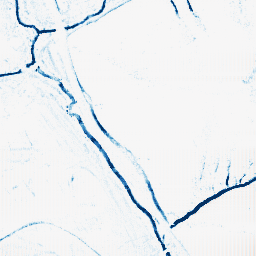
Category: morphological
Decomposition family: morphological_ellipse
Decomposition parameters: operation: closing
width: 5
height: 5
Upsampling method: fft_zeropad
Upsampling parameters: scale: 8
Upsampling scale: 8